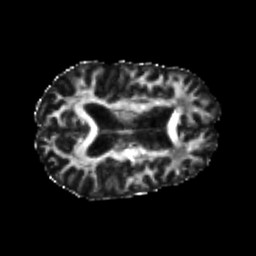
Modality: FA
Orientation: axial
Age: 22
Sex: male
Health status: healthy
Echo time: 0.074 s